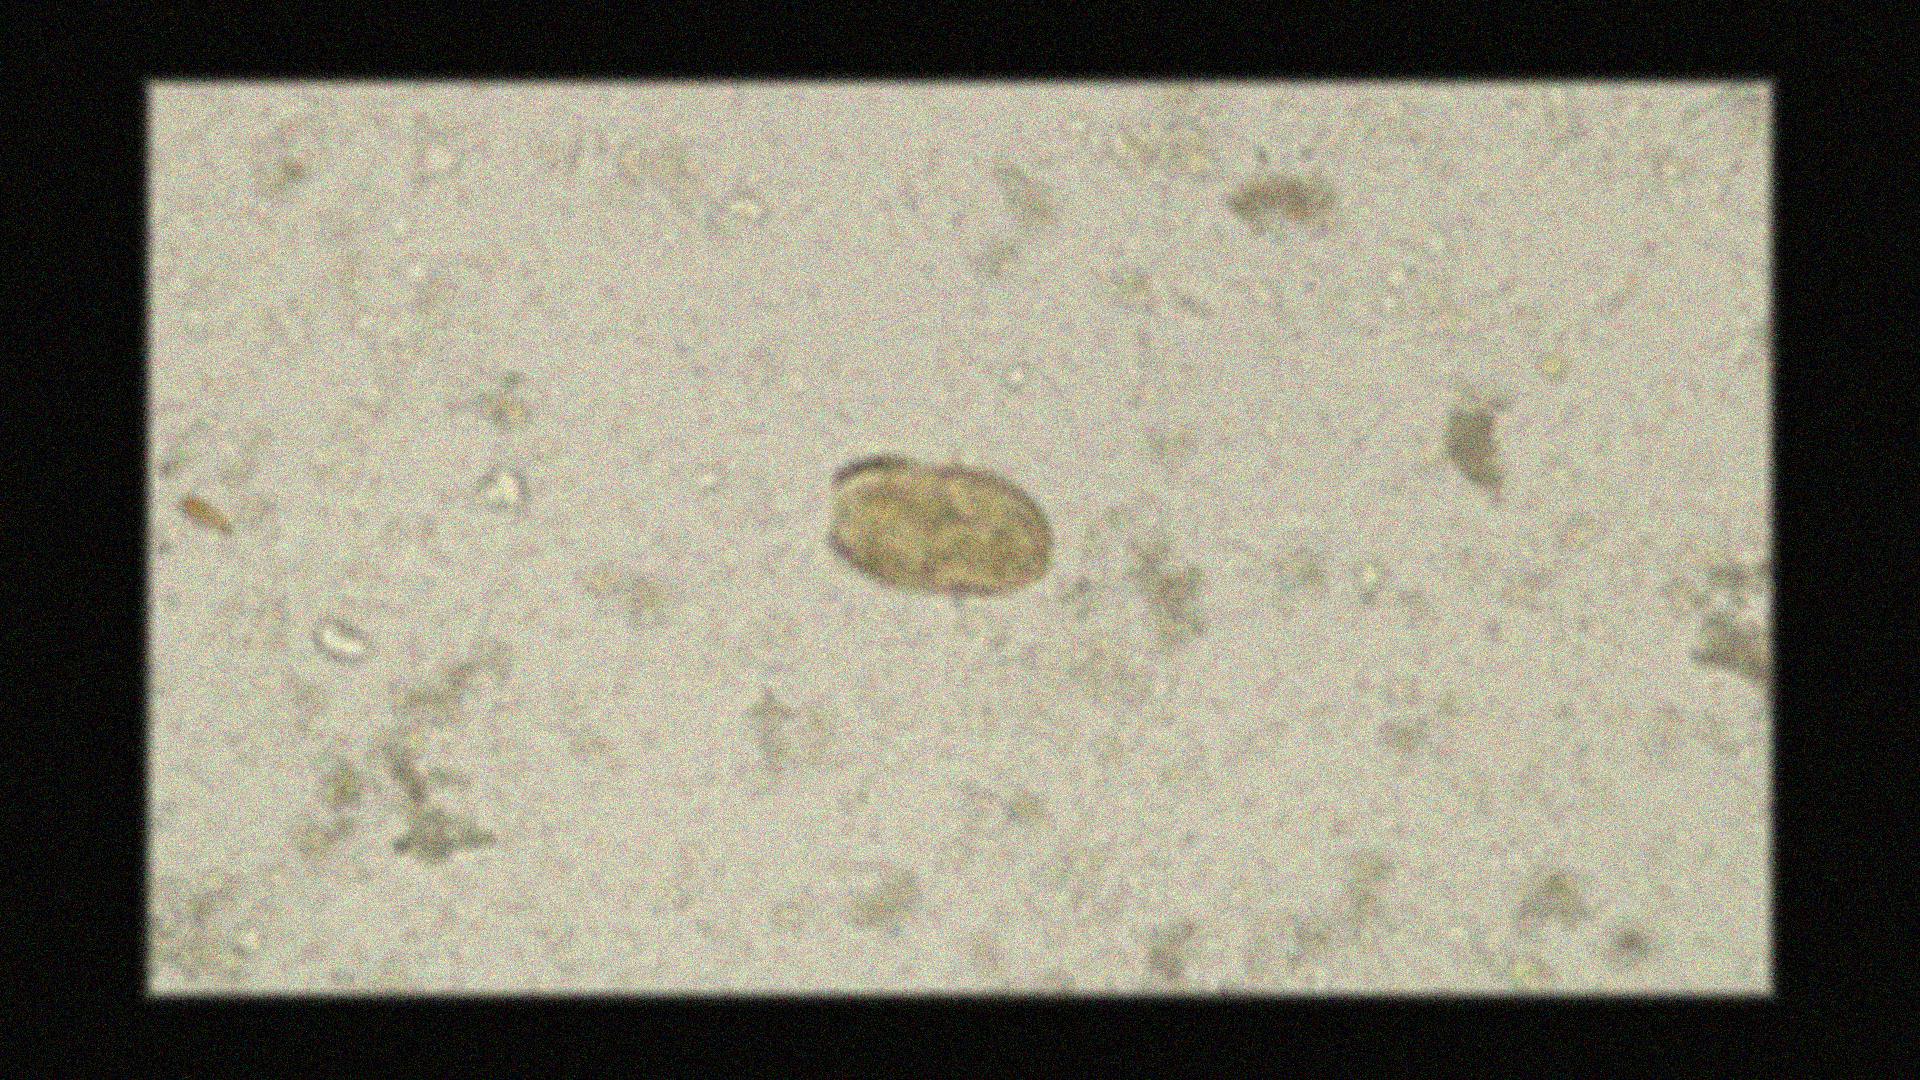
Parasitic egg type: Paragonimus spp